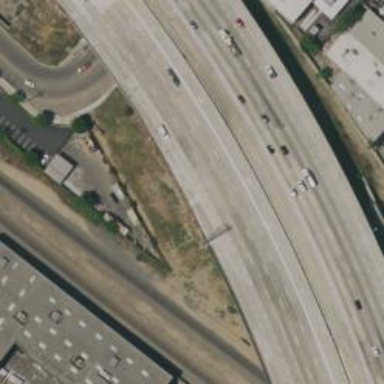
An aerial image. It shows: Motorway.